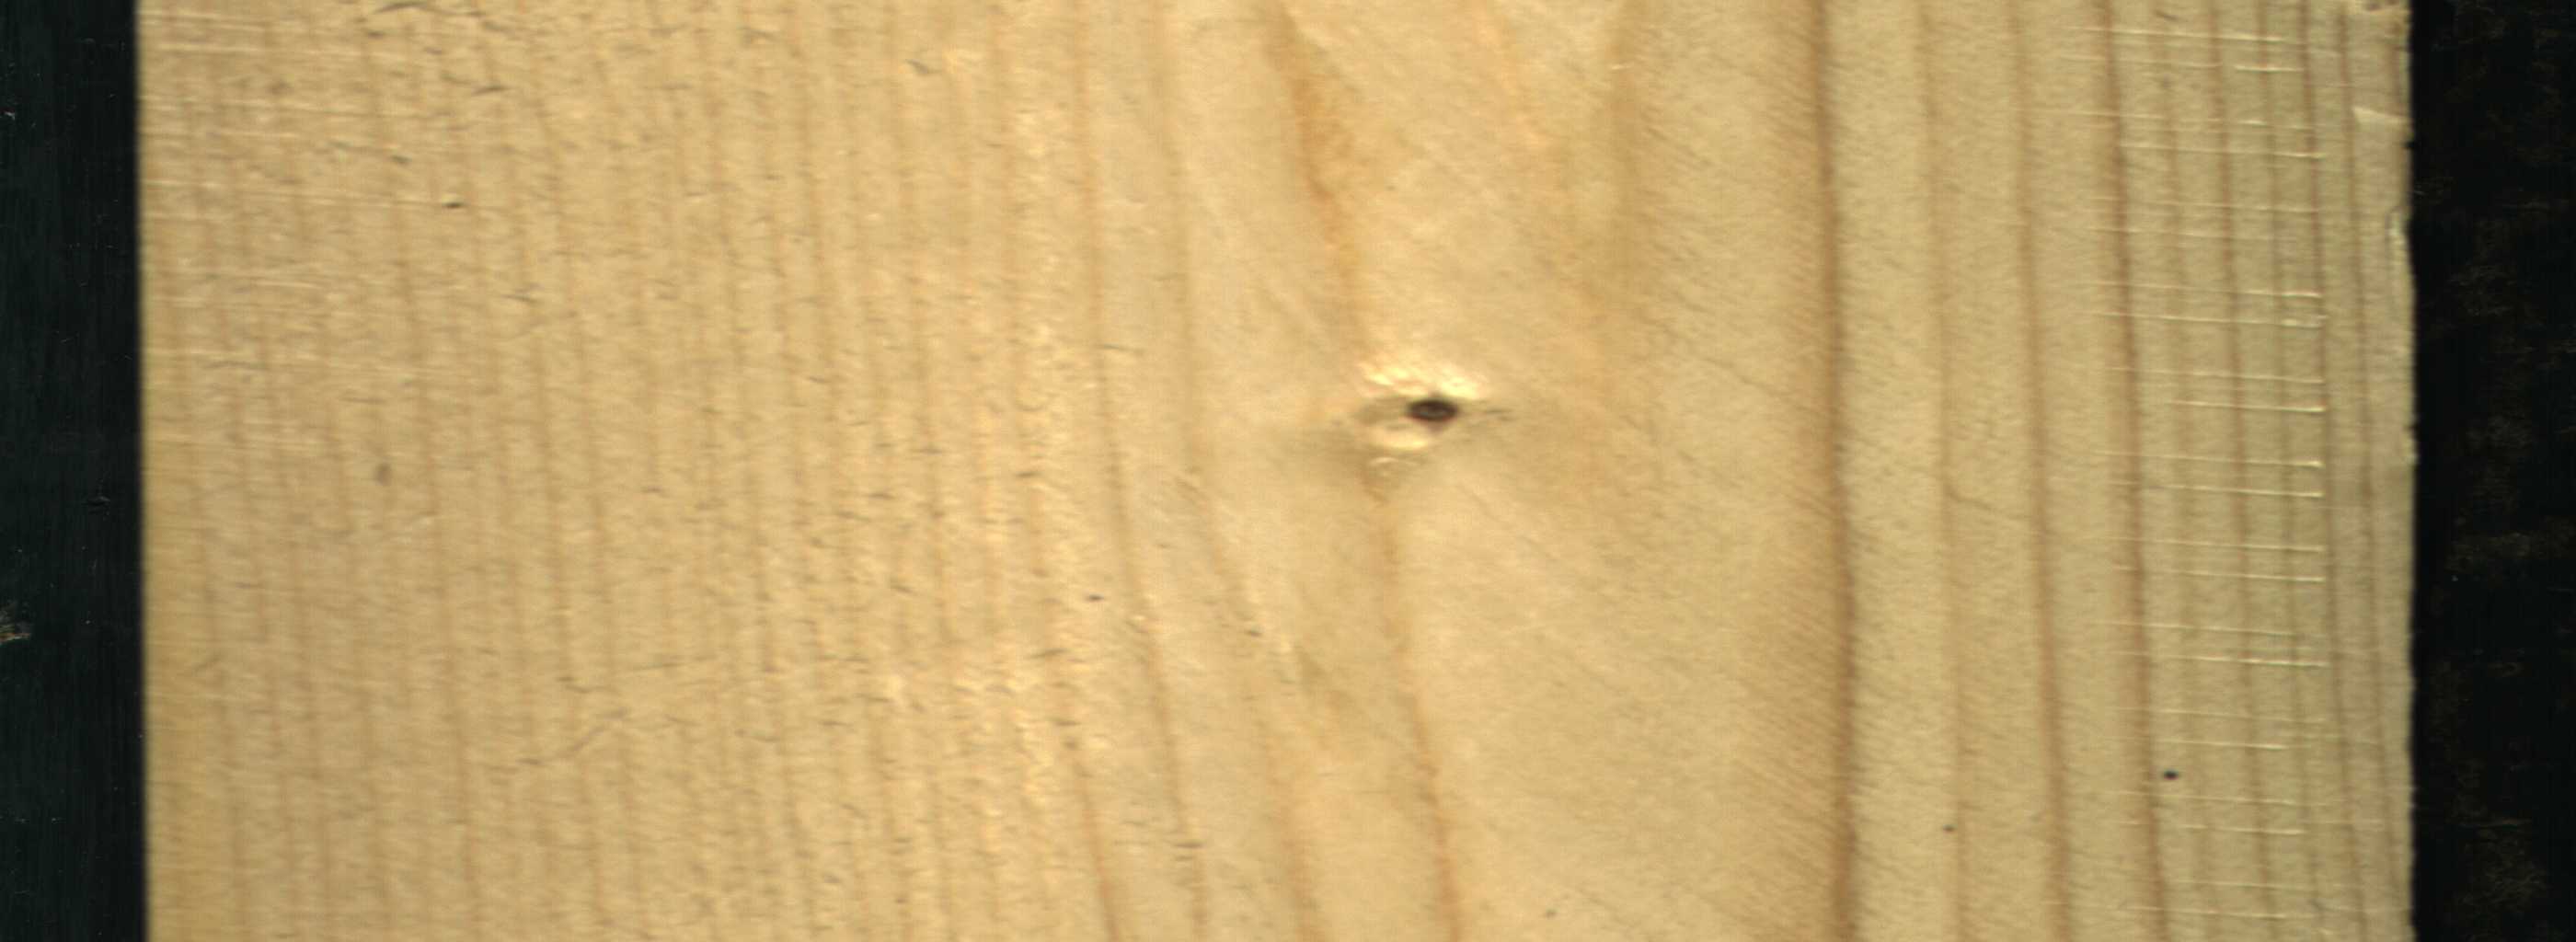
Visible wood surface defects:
Dead_Knot